Field crop: tomato
Growth stage: 1
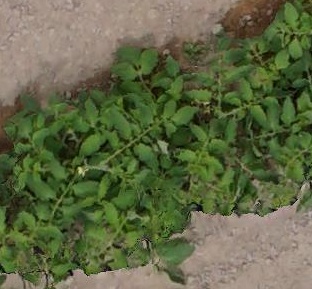
Species: tomato